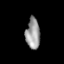
Tissue: lung
Cell type: Endothelial cells
Senescence score: 0.5997
Nuclear area (px): 428
Mean DAPI intensity: 153.43